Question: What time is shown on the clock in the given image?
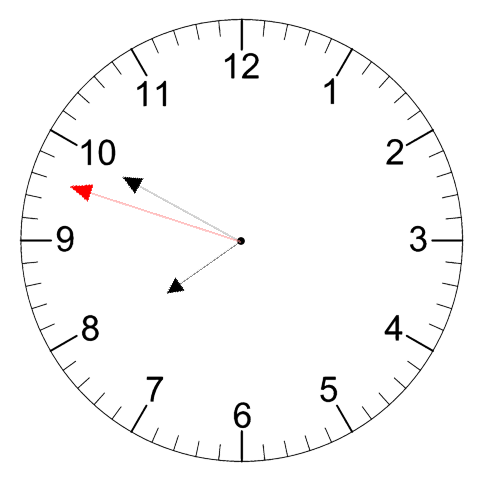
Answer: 07:49:48